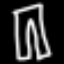
Label: pants